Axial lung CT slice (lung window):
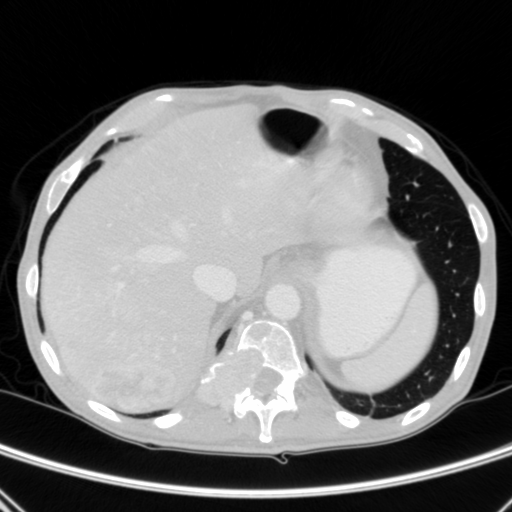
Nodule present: no